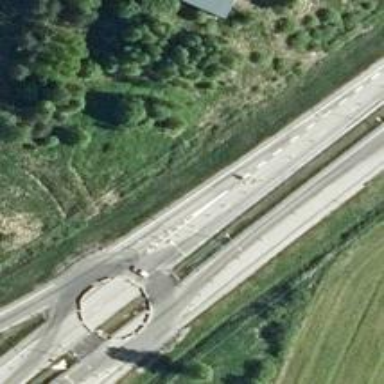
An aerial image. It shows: Trunk link highway with asphalt surface.